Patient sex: F
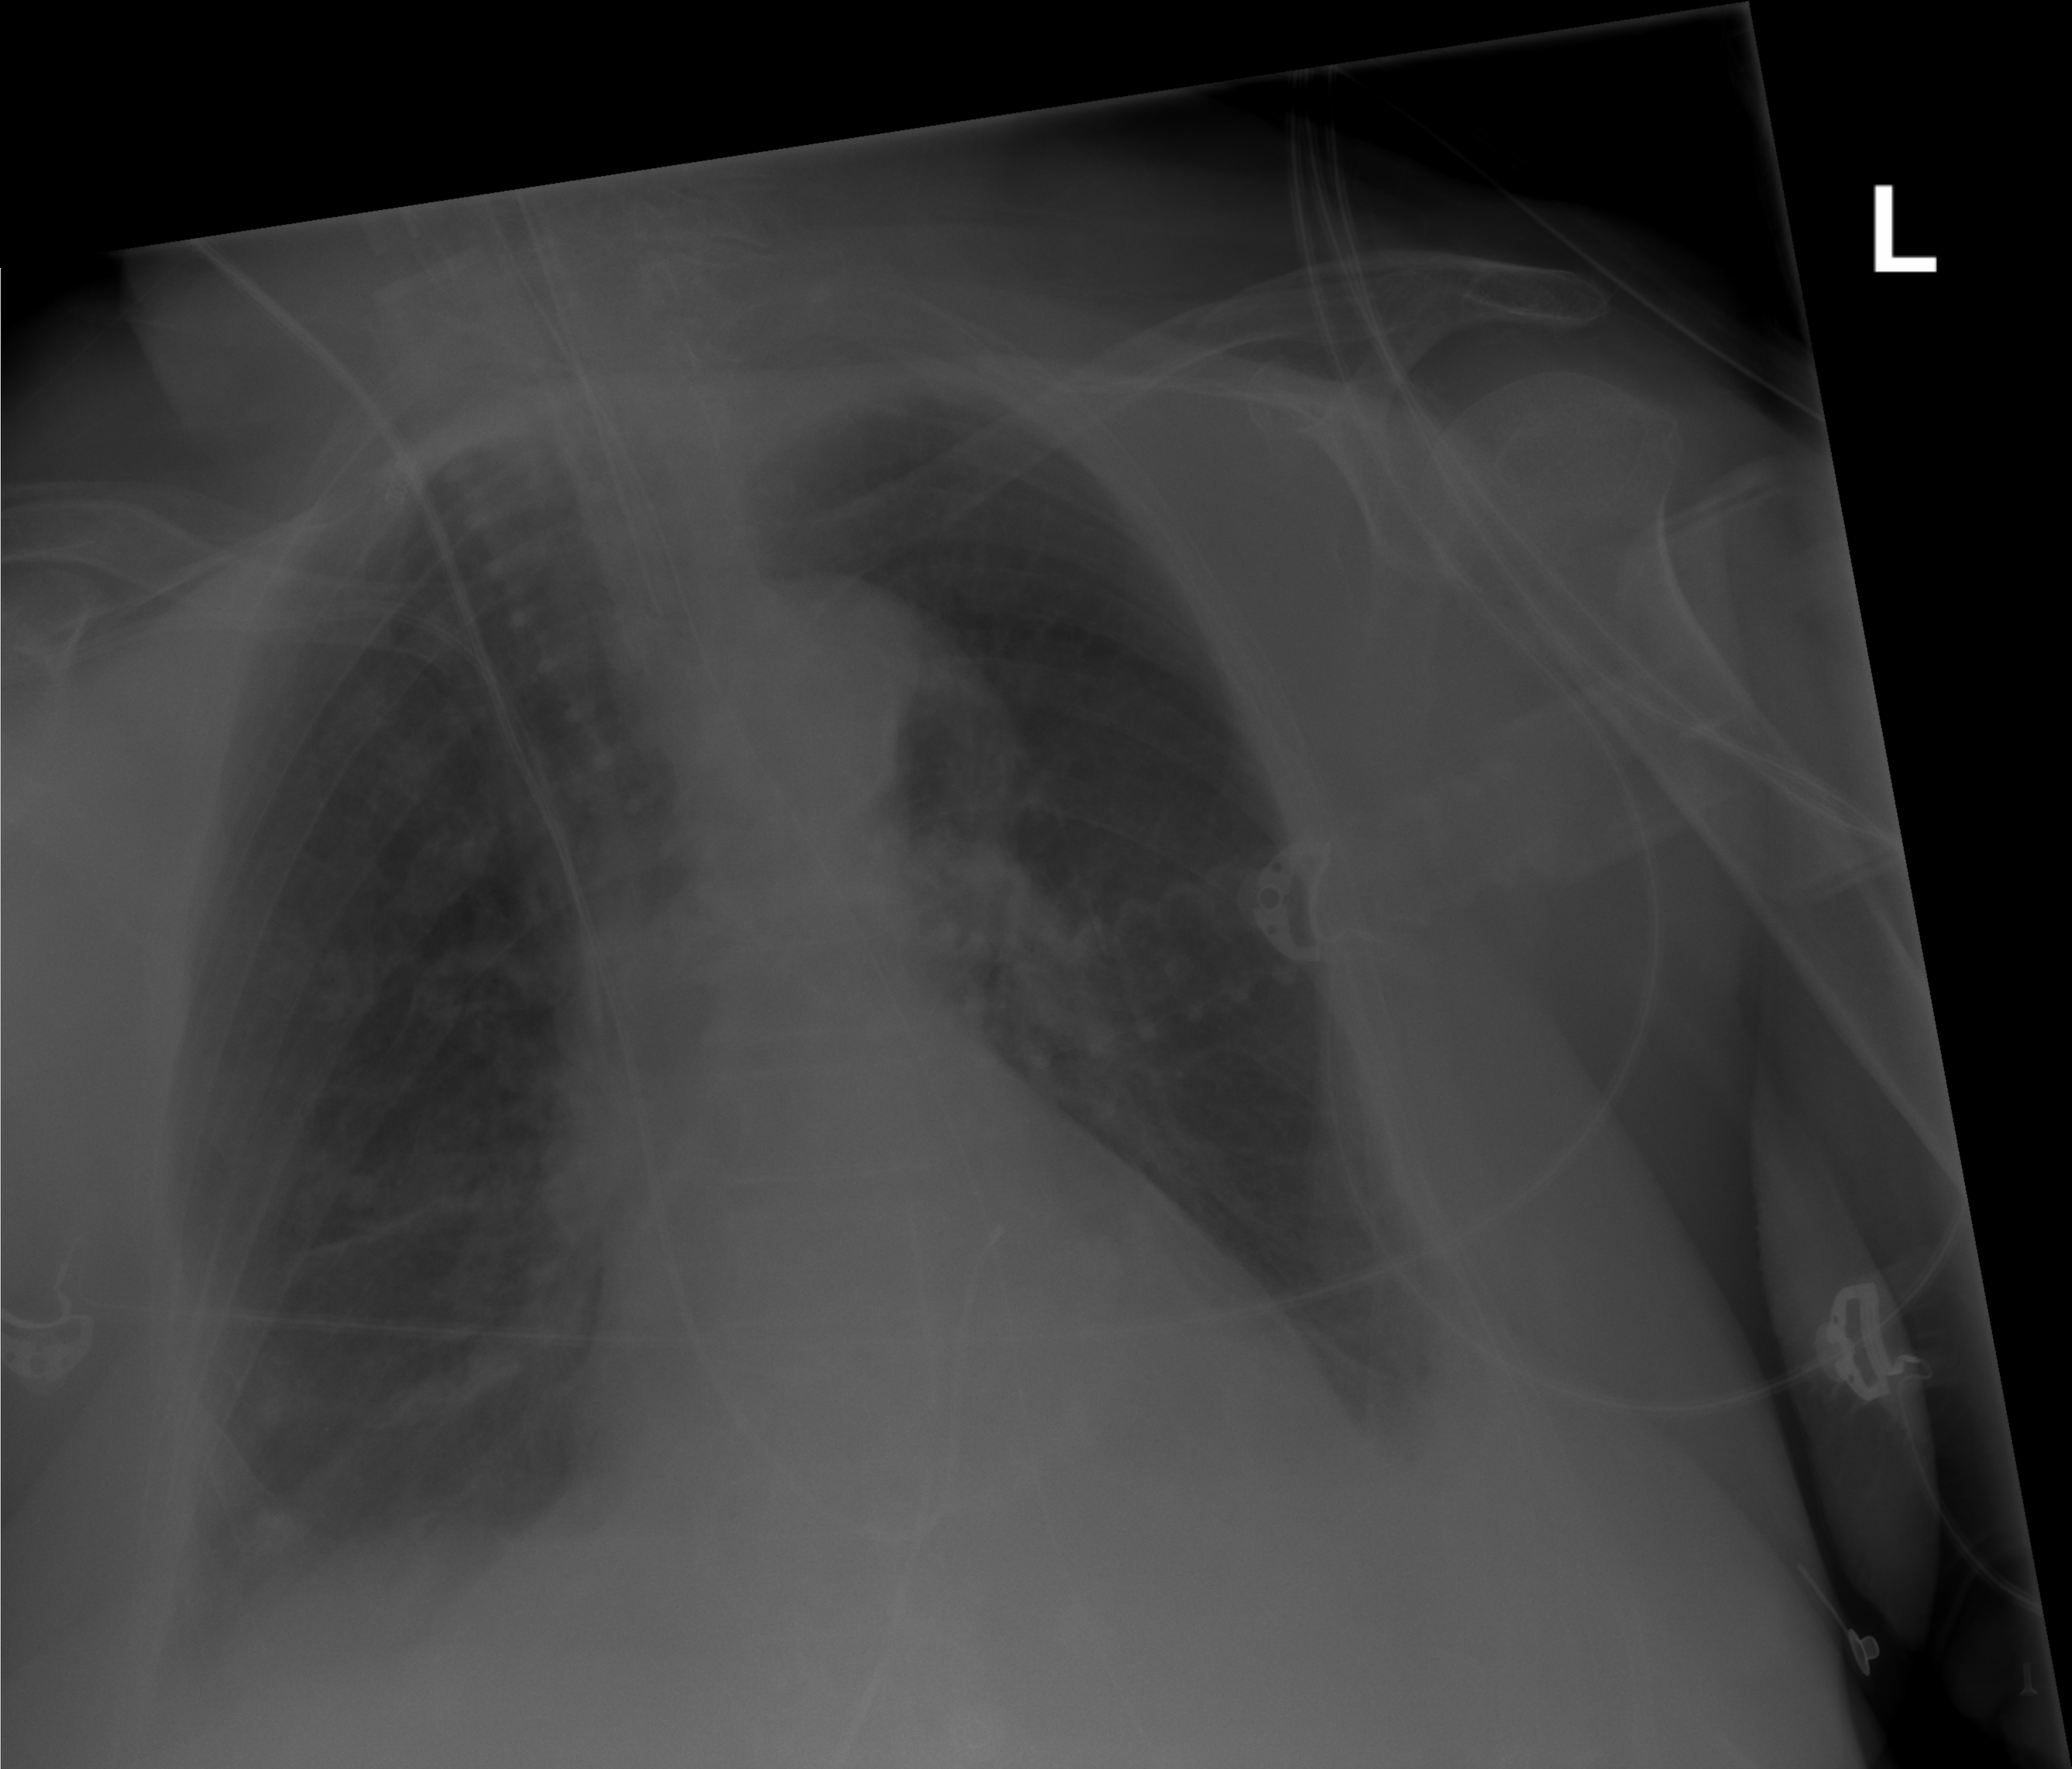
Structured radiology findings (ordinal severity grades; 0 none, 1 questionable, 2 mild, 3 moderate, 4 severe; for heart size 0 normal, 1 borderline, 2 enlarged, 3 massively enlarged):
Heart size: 0
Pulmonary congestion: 0
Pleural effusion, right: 2
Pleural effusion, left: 2
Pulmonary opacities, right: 0
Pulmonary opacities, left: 0
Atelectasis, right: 2
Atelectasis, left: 0